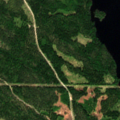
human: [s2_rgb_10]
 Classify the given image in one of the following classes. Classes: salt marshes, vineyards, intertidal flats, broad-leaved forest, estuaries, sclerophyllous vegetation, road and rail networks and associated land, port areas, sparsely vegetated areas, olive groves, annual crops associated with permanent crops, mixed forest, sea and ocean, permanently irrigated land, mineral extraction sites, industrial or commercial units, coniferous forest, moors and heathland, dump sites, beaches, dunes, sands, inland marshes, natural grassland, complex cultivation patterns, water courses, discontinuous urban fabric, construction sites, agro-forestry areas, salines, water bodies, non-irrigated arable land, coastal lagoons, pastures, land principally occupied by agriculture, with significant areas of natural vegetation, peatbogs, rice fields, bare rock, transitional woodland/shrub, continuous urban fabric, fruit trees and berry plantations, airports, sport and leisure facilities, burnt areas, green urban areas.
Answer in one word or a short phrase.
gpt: coniferous forest, mixed forest, water bodies